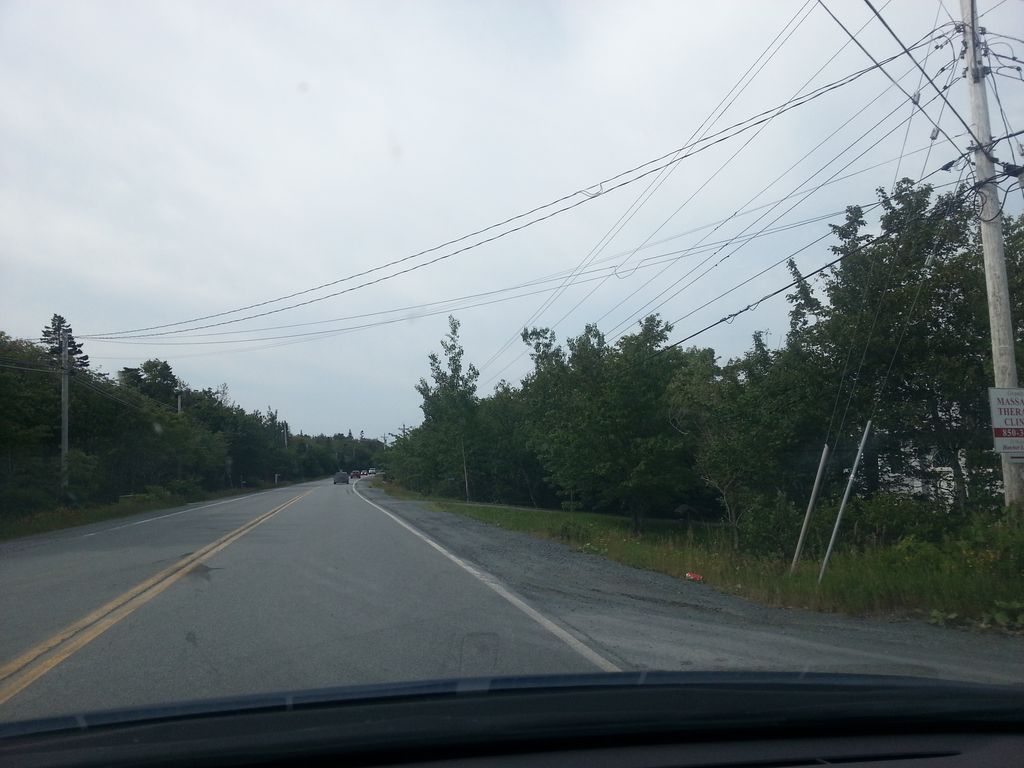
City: halifax